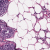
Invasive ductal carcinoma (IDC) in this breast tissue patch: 0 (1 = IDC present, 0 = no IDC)